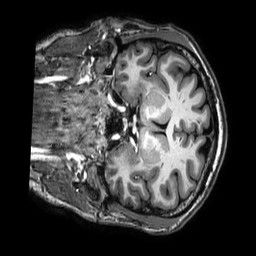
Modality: T1w
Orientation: coronal
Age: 24
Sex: male
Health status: healthy
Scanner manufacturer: philips
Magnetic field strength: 3 T
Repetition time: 0.009 s
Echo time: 0.003996 s